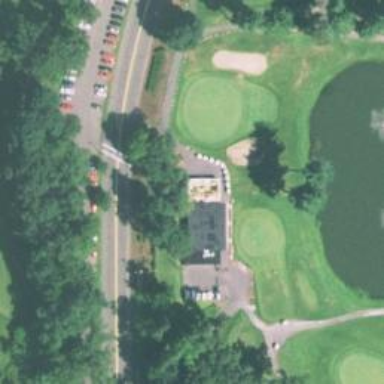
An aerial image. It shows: Service road designated as golf cart path.